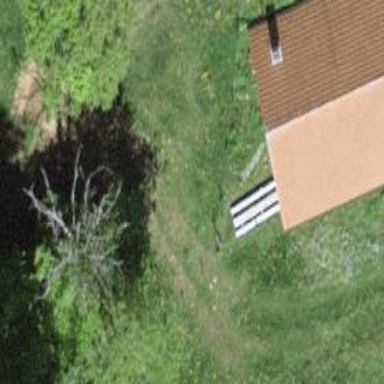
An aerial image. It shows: Picnic table located in leisure land area.